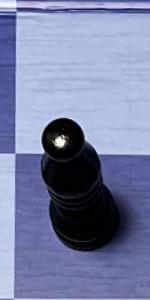
Label: Bishop_Black